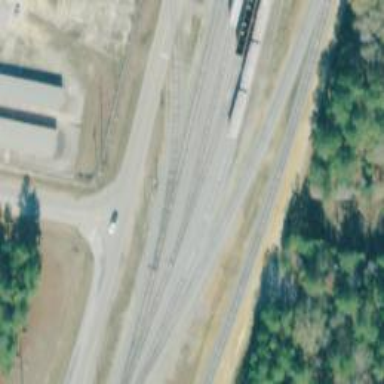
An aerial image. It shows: Railway spur junction.